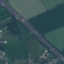
Land use / land cover class: Highway